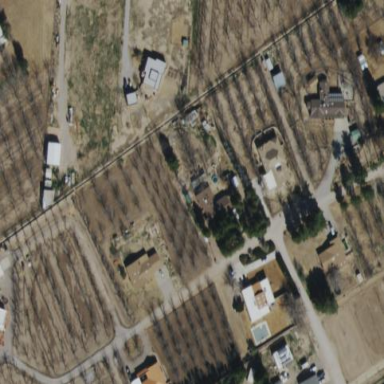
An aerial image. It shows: Orchard.